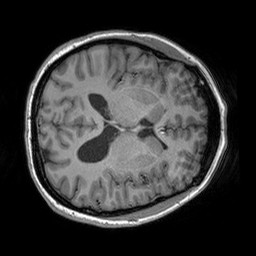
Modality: T1w
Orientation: axial
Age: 30
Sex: female
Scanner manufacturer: siemens
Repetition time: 2.25 s
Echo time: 0.00302 s